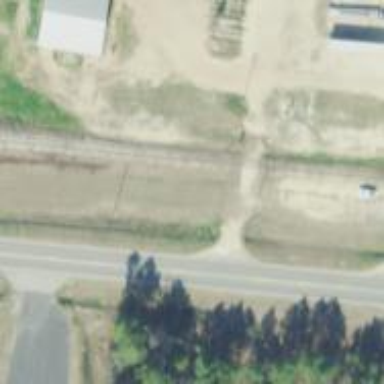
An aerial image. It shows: Railway level crossing.